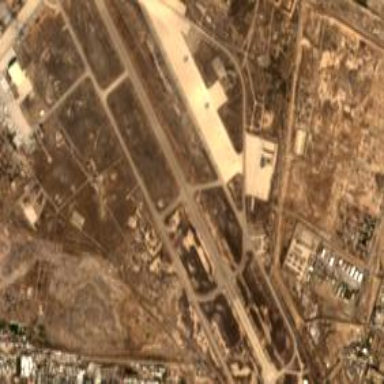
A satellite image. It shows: Military airfield located within aerodrome.